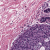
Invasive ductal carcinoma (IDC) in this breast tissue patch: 0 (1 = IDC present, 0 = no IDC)